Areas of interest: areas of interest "Zhenhua Digital City"
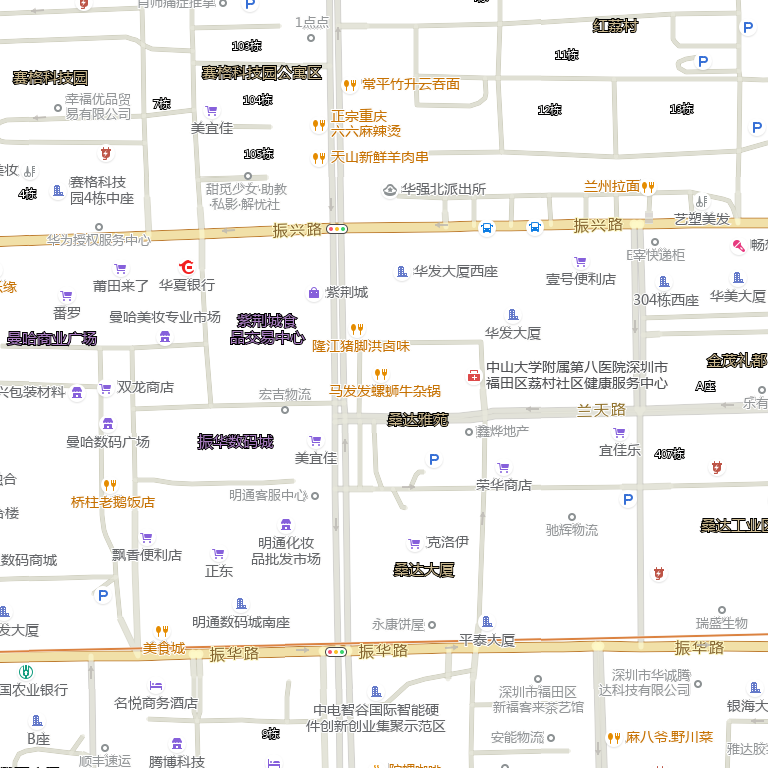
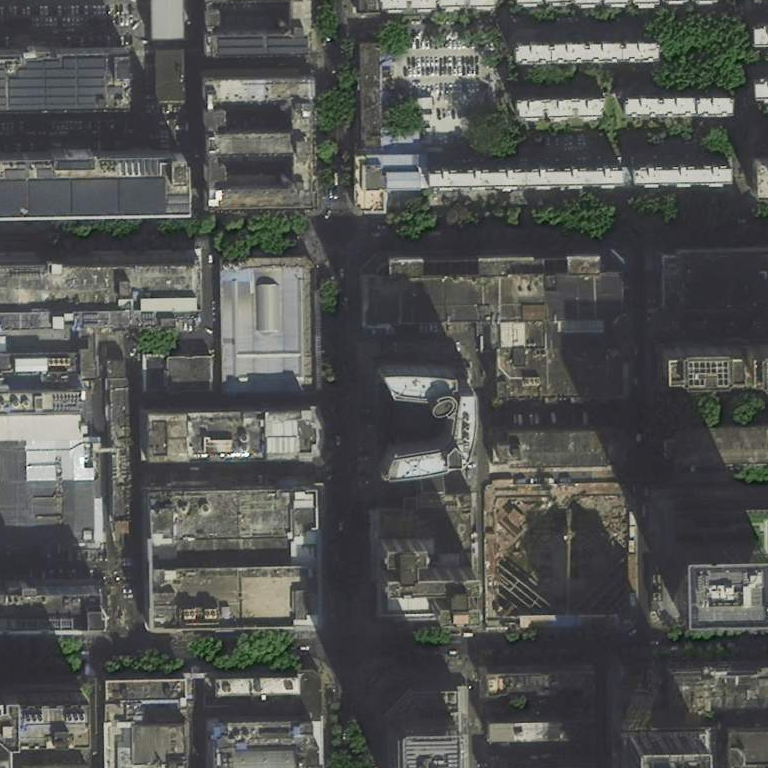